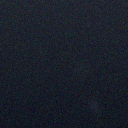
Screen state: off